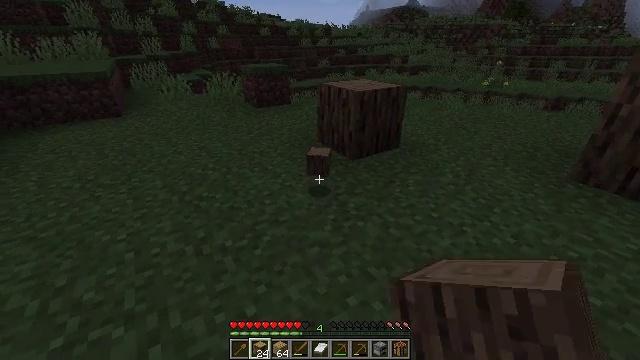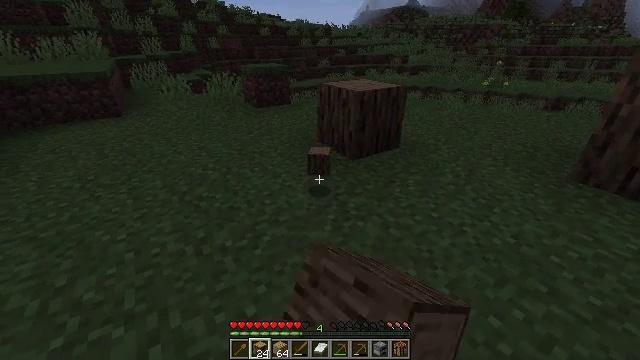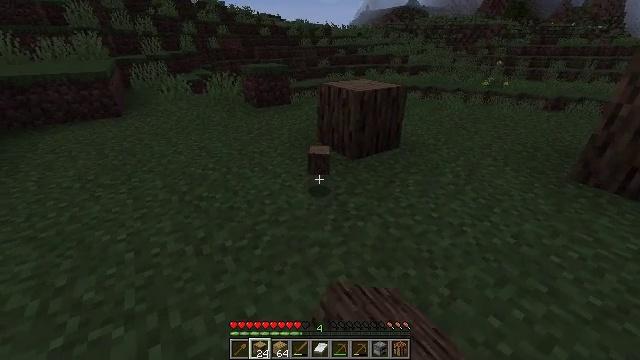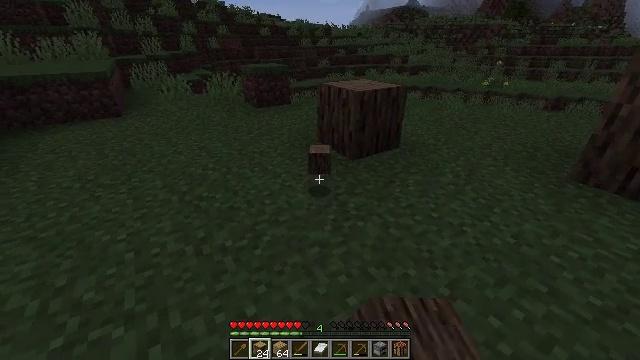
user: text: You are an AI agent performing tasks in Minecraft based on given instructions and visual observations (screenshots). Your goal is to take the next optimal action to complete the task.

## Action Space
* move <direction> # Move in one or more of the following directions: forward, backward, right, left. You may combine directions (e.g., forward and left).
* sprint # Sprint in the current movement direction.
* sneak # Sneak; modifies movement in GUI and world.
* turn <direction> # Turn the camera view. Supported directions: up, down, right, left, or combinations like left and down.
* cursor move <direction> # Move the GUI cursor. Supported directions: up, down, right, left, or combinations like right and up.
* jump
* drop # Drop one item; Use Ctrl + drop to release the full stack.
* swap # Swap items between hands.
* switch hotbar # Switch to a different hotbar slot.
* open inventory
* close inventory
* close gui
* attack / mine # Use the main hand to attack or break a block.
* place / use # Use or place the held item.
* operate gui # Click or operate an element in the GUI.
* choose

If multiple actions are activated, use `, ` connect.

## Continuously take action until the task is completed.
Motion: motion action
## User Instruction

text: Remove an oak log from the inventory.
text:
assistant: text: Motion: drop
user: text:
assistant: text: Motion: no_op
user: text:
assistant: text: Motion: no_op
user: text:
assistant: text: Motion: no_op